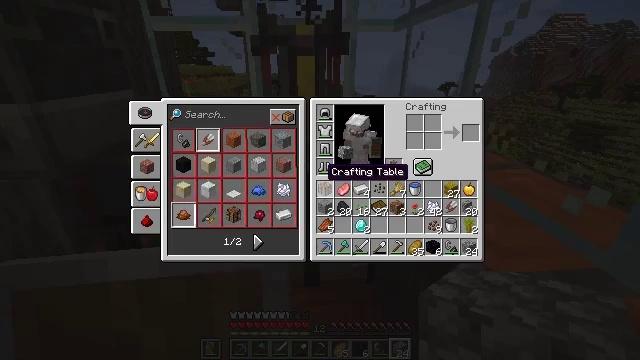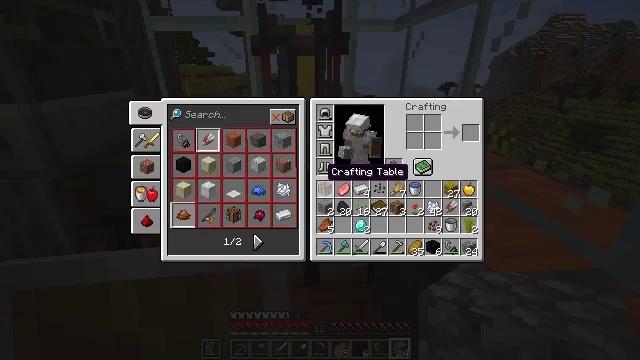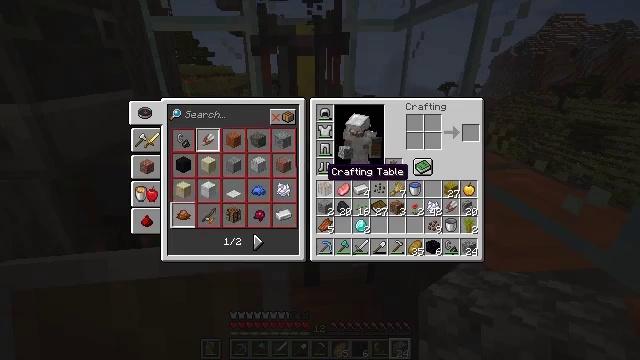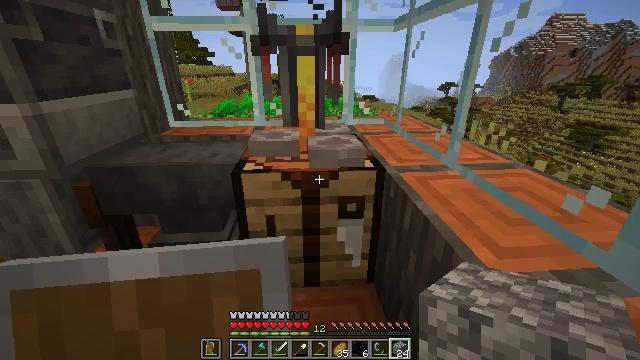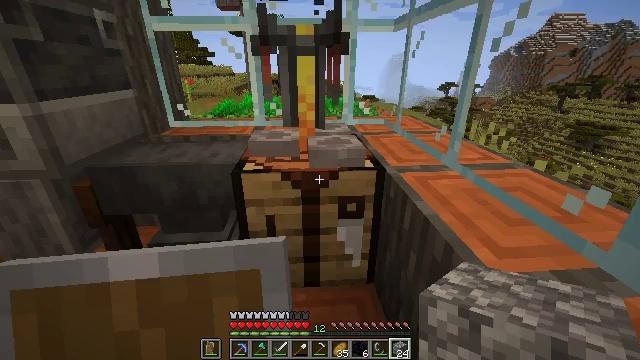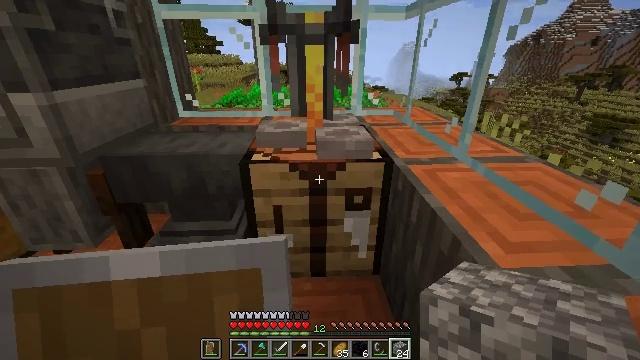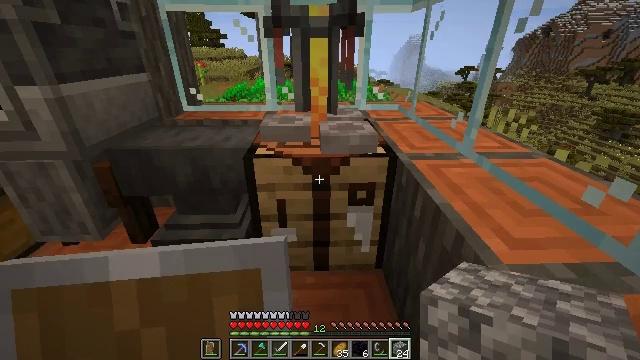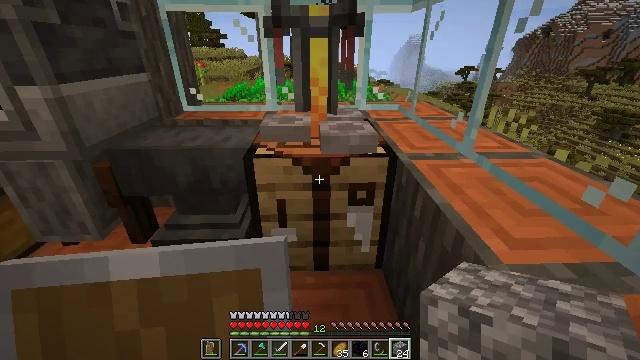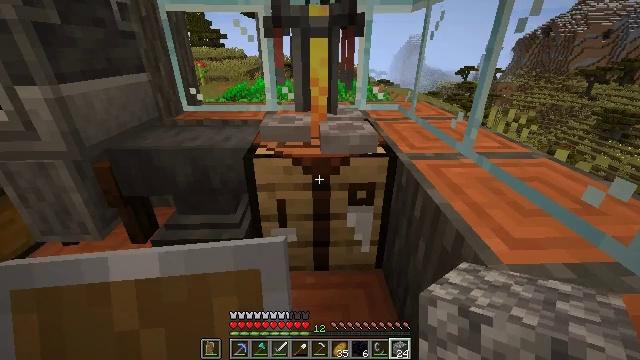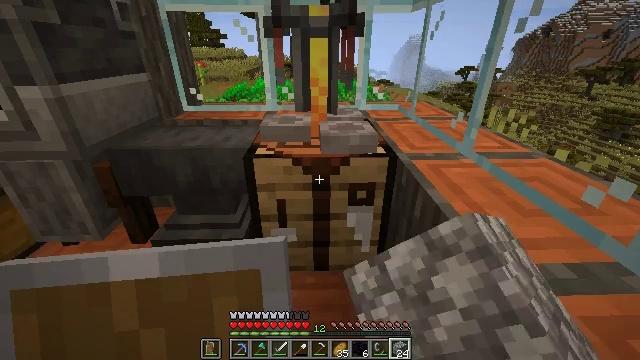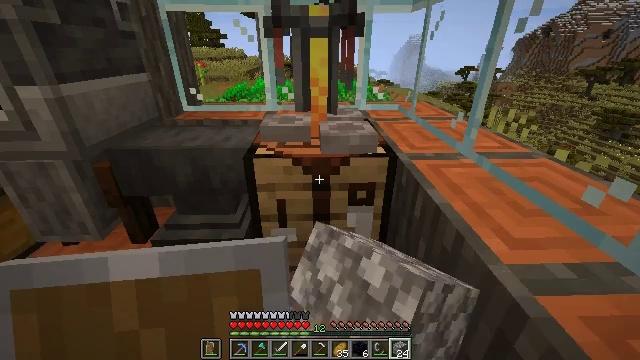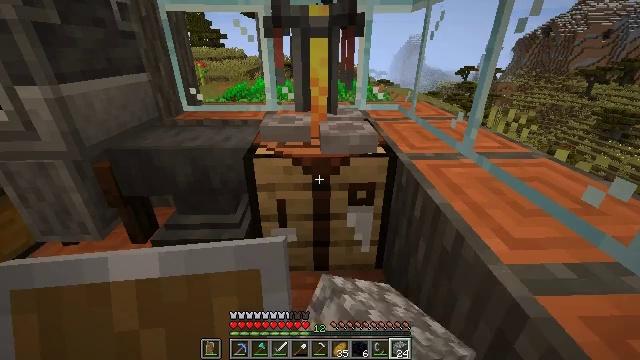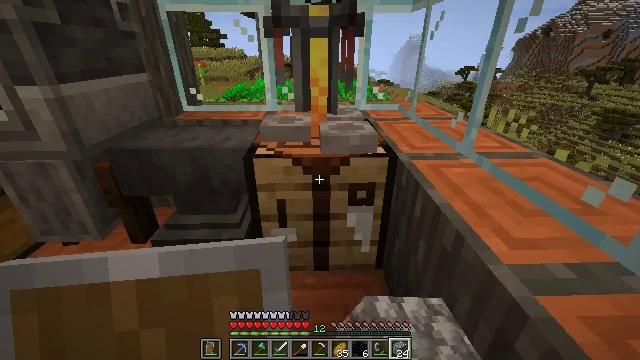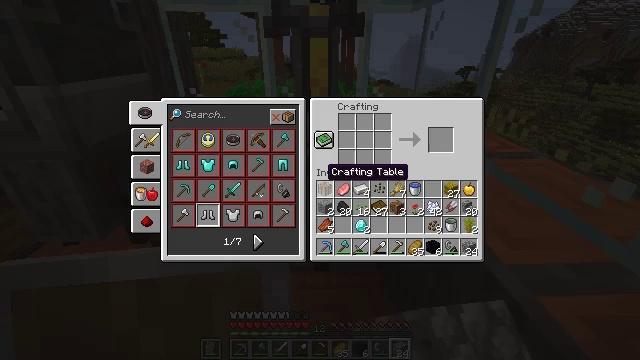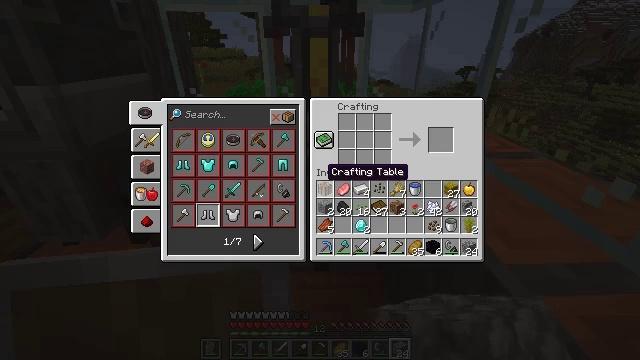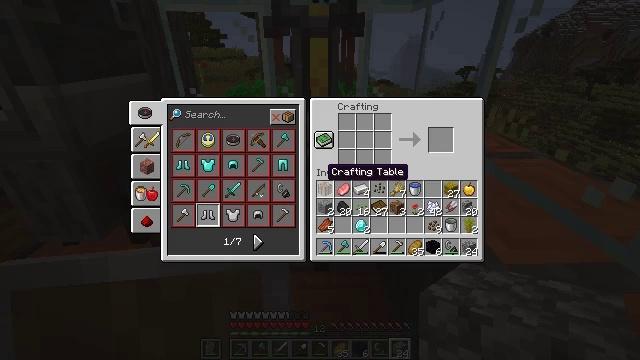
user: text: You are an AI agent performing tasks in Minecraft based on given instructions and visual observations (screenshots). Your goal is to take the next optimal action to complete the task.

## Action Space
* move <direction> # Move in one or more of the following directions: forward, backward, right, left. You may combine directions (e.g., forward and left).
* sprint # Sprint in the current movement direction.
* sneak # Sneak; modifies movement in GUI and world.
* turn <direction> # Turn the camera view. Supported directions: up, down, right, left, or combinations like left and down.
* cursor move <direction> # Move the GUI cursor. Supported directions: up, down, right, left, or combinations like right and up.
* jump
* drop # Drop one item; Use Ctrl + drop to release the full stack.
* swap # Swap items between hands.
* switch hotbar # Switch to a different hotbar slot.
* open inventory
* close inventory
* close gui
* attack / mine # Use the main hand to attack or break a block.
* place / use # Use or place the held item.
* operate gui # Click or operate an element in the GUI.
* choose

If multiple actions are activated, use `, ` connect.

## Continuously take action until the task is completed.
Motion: motion action
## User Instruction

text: Put your materials in the crafting grid to make an enchanting table.
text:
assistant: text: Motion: no_op
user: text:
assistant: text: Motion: no_op
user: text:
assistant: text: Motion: close inventory
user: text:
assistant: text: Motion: close inventory
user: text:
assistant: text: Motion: turn left and down, close inventory
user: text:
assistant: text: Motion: turn down
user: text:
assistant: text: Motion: no_op
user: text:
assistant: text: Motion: use / place
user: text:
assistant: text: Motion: use / place
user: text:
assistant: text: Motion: use / place
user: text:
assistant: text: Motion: no_op
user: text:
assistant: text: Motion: no_op
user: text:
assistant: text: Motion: open gui
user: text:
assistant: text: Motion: no_op
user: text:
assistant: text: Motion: no_op
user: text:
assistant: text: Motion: no_op
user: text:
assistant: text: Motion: no_op
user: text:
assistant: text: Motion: cursor move right
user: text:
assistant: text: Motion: cursor move right
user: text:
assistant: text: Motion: cursor move right
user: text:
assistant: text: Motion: cursor move right
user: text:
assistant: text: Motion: no_op
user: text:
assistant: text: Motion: cursor move down
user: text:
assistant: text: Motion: cursor move down
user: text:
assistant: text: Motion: cursor move right and down
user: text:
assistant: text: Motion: cursor move down
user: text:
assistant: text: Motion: cursor move down
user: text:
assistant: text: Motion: no_op
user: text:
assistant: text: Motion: no_op
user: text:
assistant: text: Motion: no_op